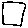
Label: square